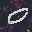
Label: 0